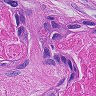
Metastatic tissue present: yes